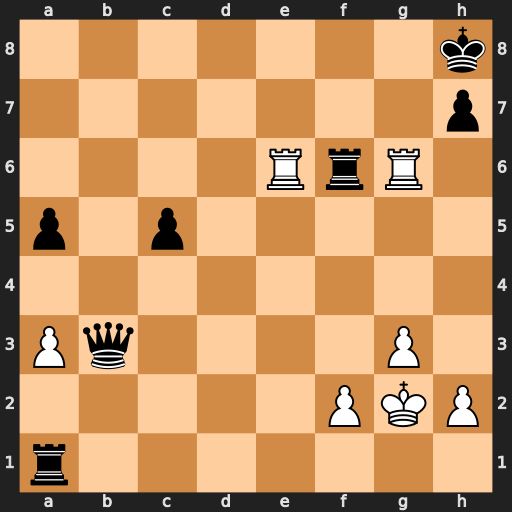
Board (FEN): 7k/7p/4RrR1/p1p5/8/Pq4P1/5PKP/r7
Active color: w
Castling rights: -
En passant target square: -
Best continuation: Re8+ Rf8 Rxf8+ Qg8 Rgxg8#